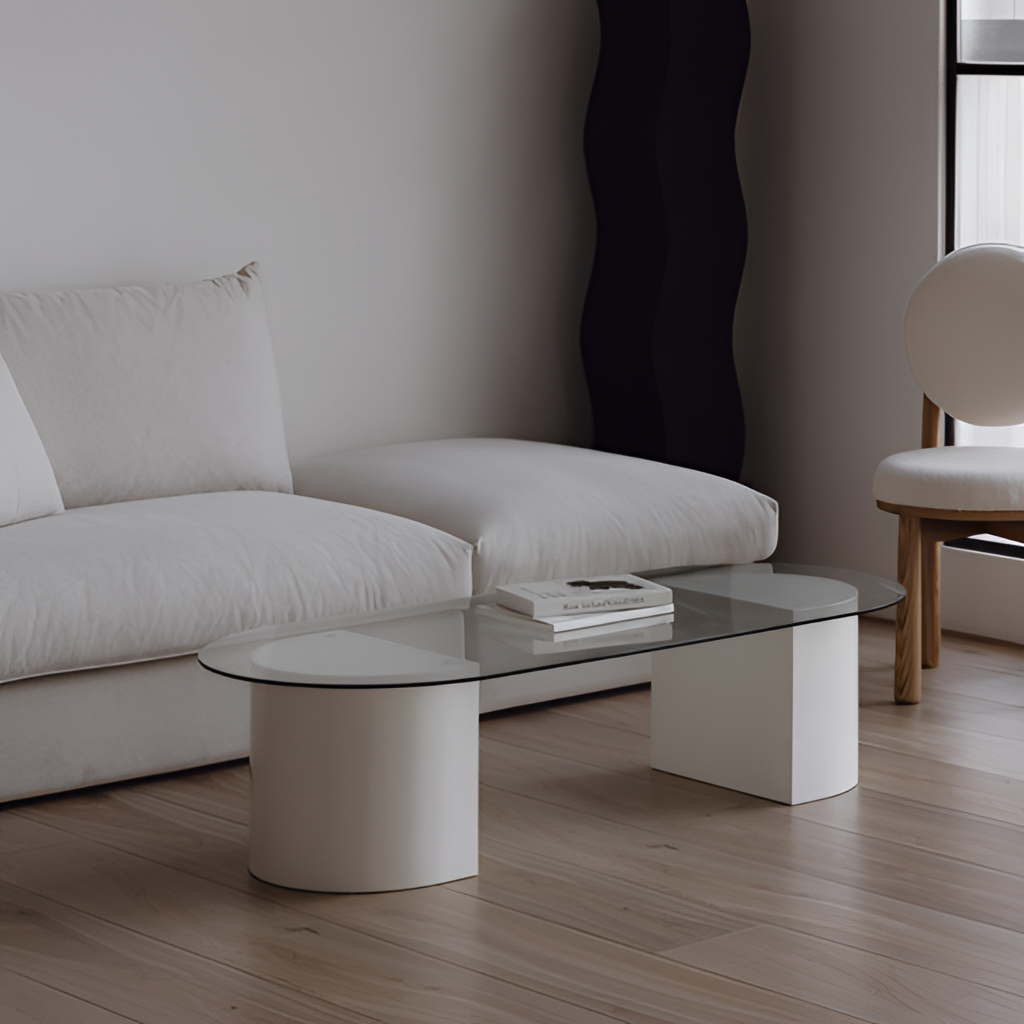
glass coffee table, living room, wood flooring, with plank pattern, gray paint wallpaper, with solid pattern, modern